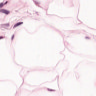
Metastatic tissue present: no